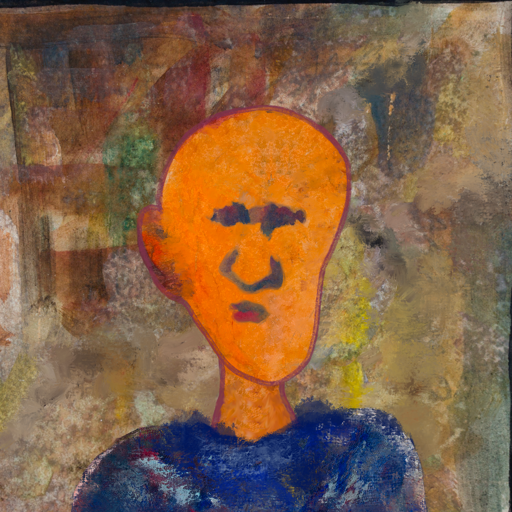
Background: Mosgoul, Head And Neck Front: Hypocrite, Face Front: In_The_Sun, Bust: Irani, Hair Front: Blank, Head Accessory: Blank, Second Necklace: Blank, Necklace: Blank, Baby: Blank